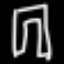
Label: pants